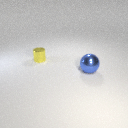
large blue metal sphere to the right of small yellow metal cylinder